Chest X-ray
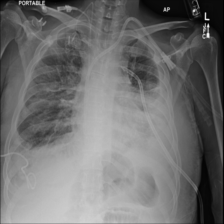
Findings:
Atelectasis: negative
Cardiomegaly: negative
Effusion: positive
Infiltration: negative
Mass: negative
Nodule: negative
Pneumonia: negative
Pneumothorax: negative
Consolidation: negative
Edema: negative
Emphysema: negative
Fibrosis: negative
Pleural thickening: negative
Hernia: negative